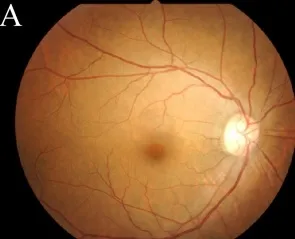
Fundus photographs.
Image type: ophthalmic_imaging (fundus_photograph)